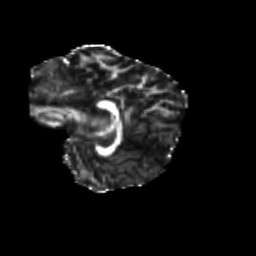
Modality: FA
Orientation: sagittal
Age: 8
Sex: female
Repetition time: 9.512 s
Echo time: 0.089 s